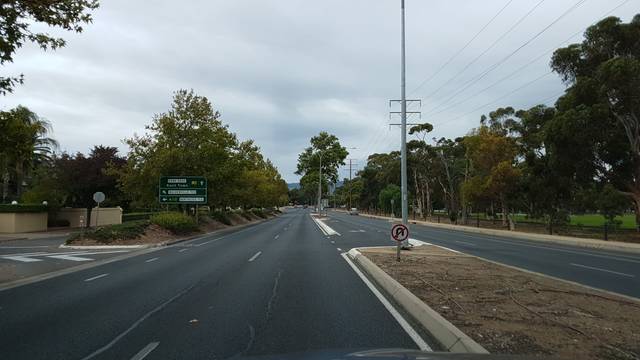
Region: Australia
Coordinates: -34.901, 138.605